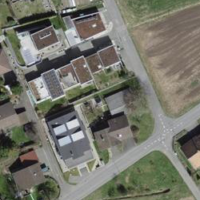
EUNIS habitat code: 54
Species observed at this site:
Epipactis helleborine